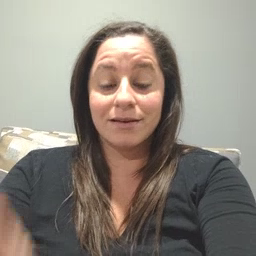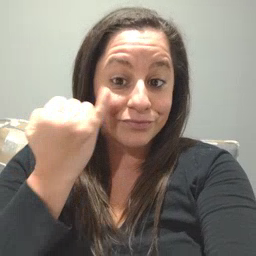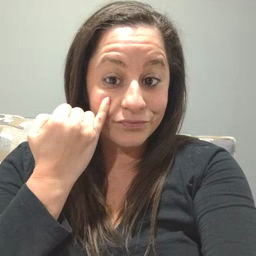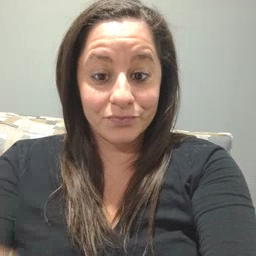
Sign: if